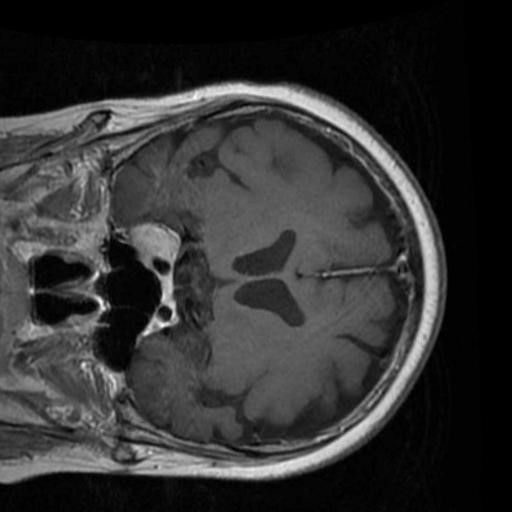
Label: brain_menin